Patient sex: M
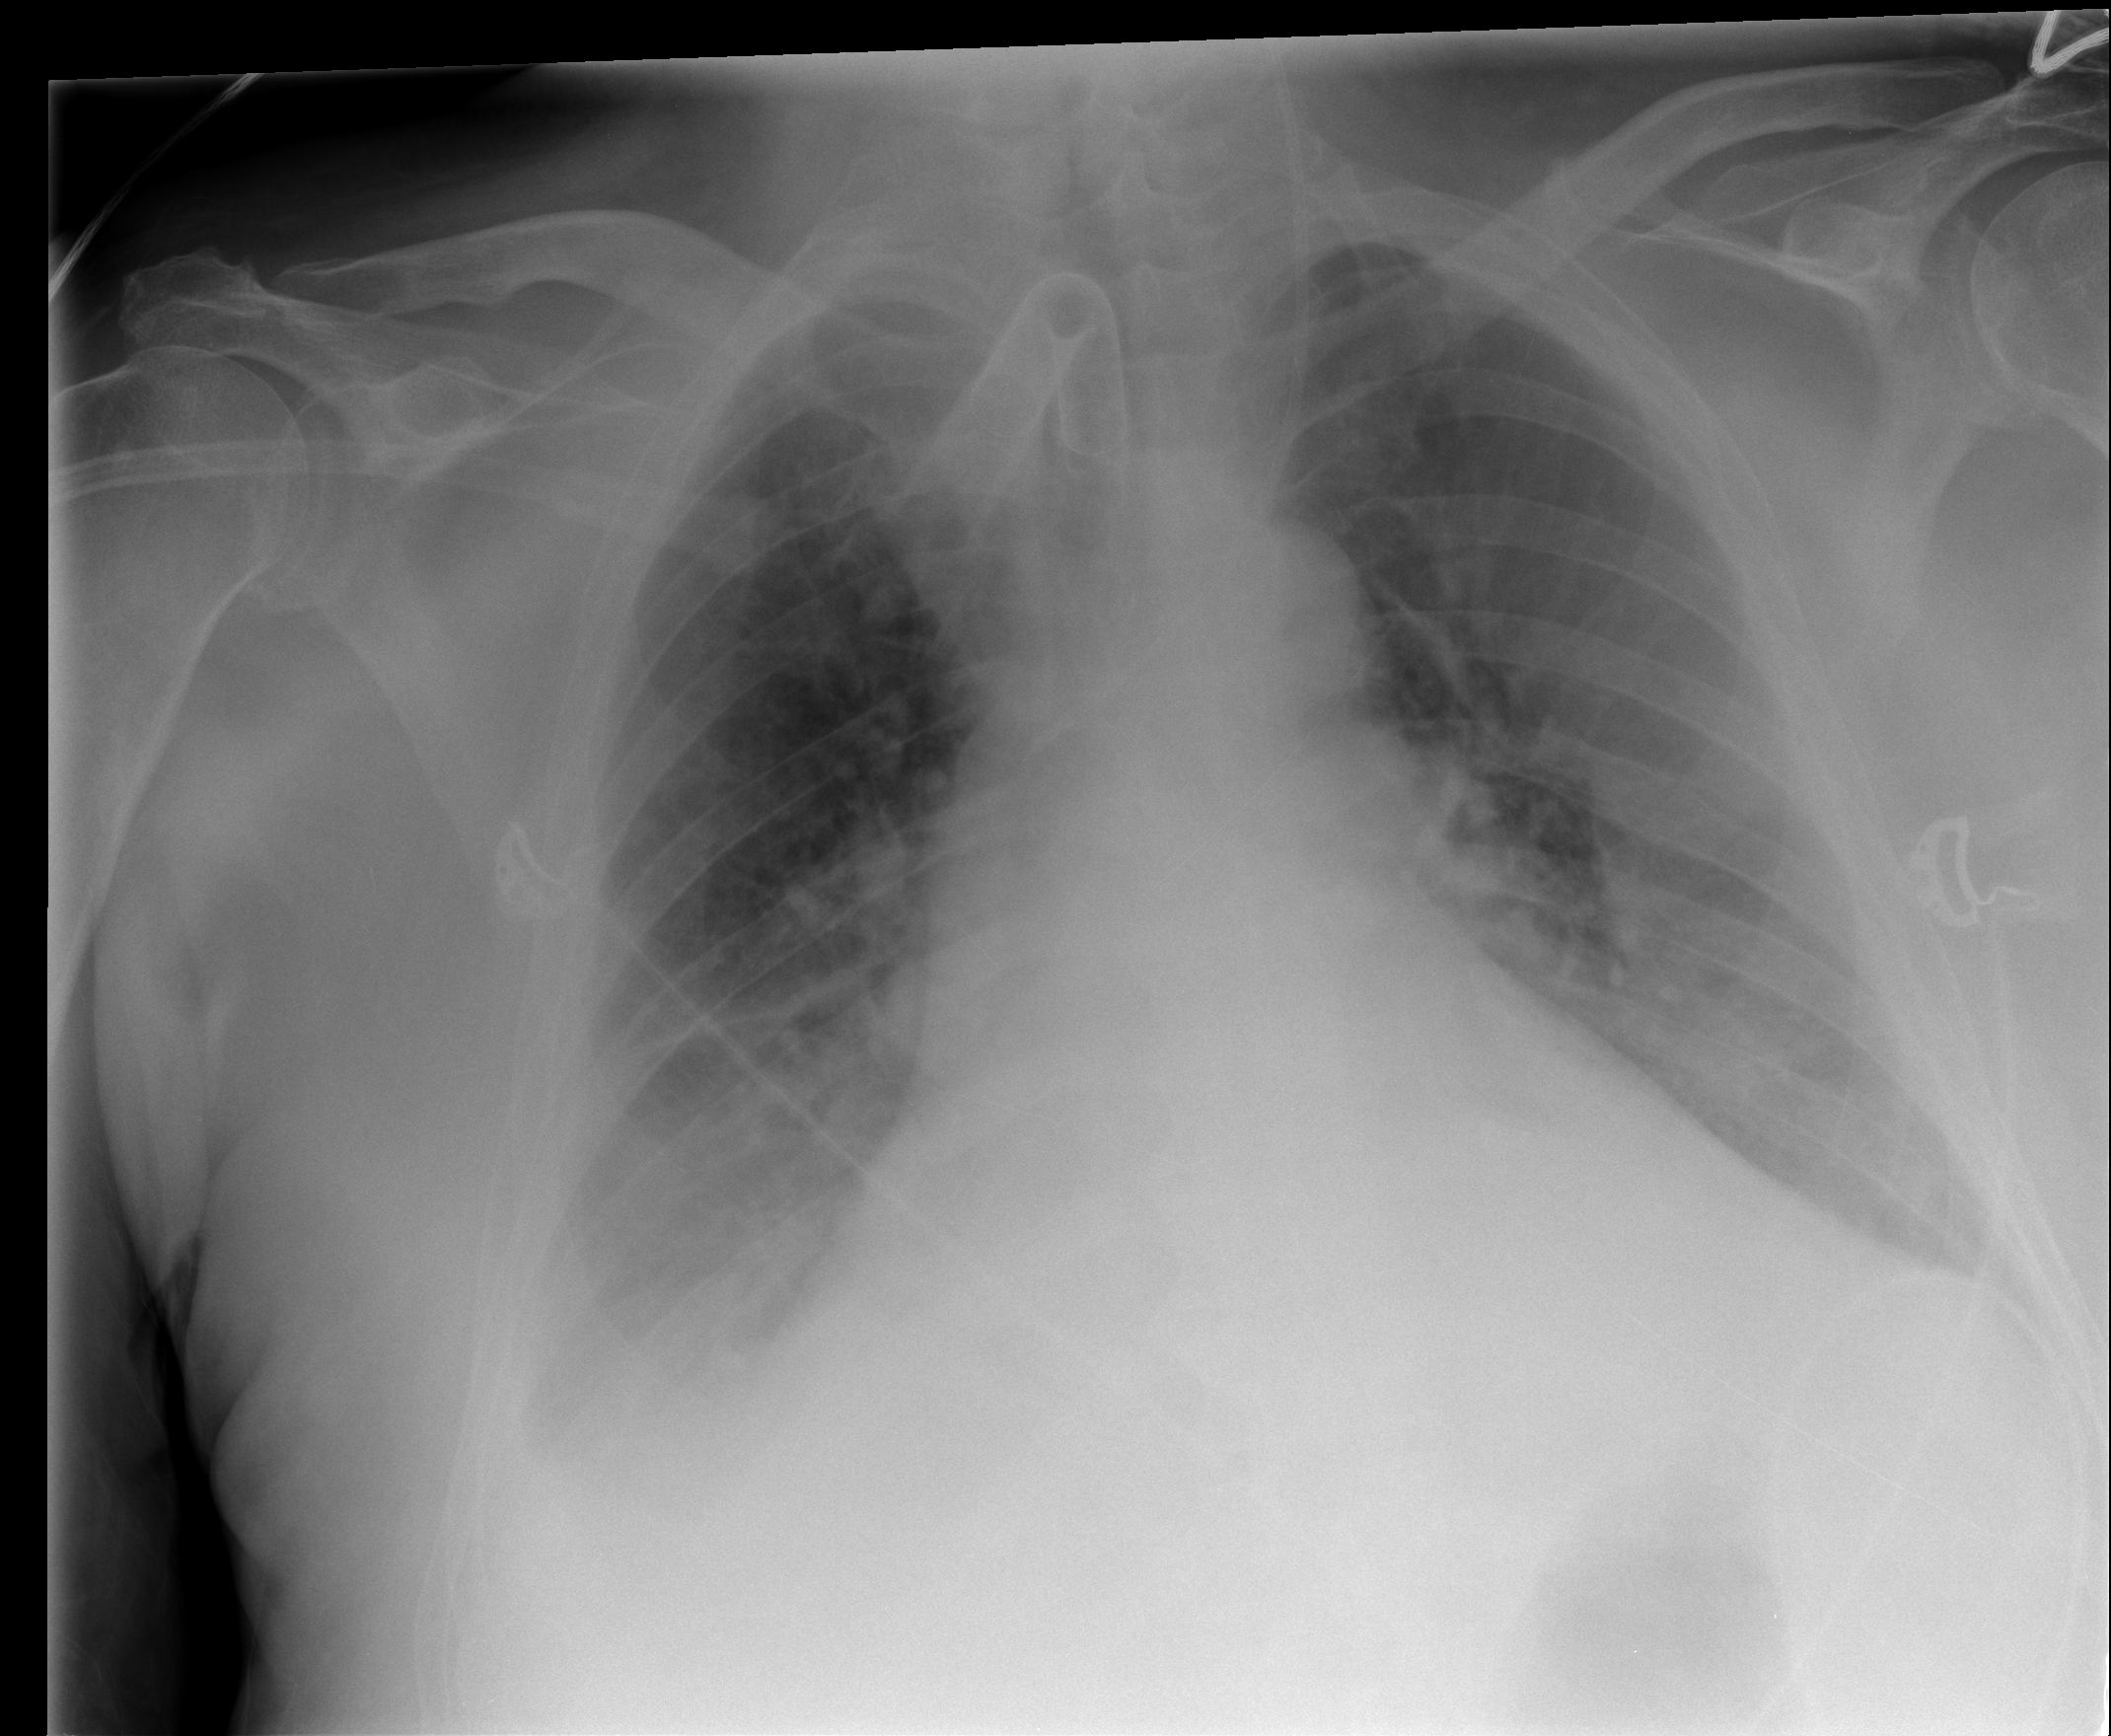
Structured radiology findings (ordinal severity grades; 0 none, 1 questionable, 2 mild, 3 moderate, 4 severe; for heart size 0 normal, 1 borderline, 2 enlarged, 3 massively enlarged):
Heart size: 2
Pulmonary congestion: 2
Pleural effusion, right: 2
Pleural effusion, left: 2
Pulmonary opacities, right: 2
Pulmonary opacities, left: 2
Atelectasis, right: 2
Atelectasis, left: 2